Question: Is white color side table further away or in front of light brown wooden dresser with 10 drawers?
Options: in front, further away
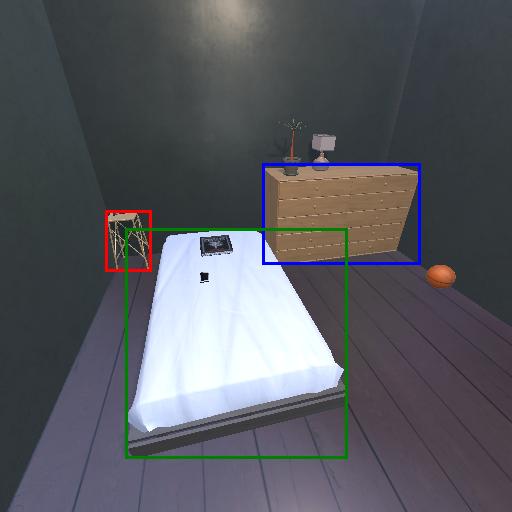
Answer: in front